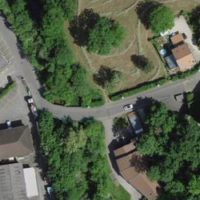
EUNIS habitat code: 55
Species observed at this site:
Cornus sanguinea
Corylus avellana
Prunus padus